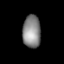
Tissue: lung
Cell type: Epithelial cells
Senescence score: 0.2352
Nuclear area (px): 575
Mean DAPI intensity: 135.635